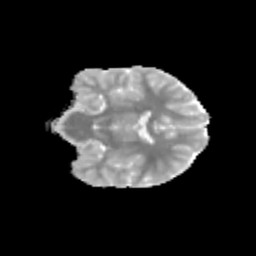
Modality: MD
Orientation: coronal
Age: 11
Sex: female
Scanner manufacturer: siemens
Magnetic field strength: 3 T
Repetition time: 3.8 s
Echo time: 0.07 s